Question: I have a logo that is a transparent png and i want to overlay it on my bg image but when i do it shows only the background color.
Here is an example:

I am using a modified copy of the WP theme Colourise
The Css is here: <URL>
And the page here: <URL>
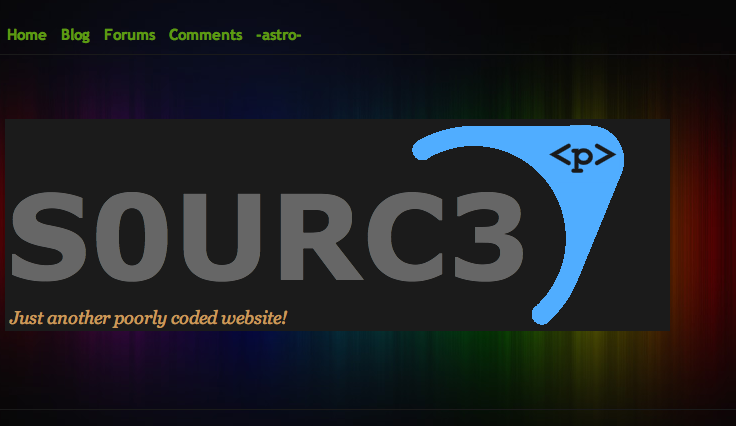
Answer: There's this rule on line 87 of the CSS:
'''
img {
background: #1B1B1B;
border: 1px solid #1B1B1B;
padding: 5px;
}
'''
It's applying a background color to every image. You'll need to override this for the logo or remove it entirely.